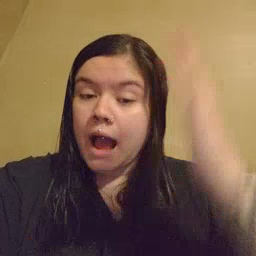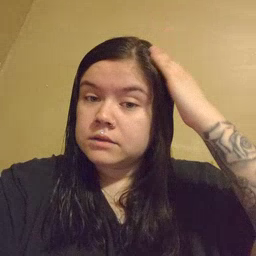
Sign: hat